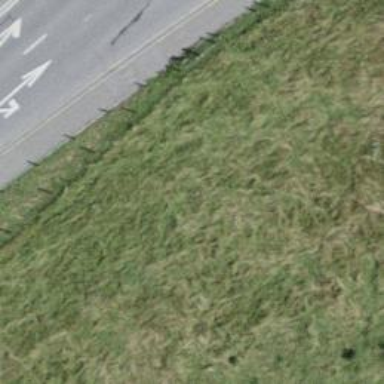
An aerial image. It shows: Bus stop along the road.